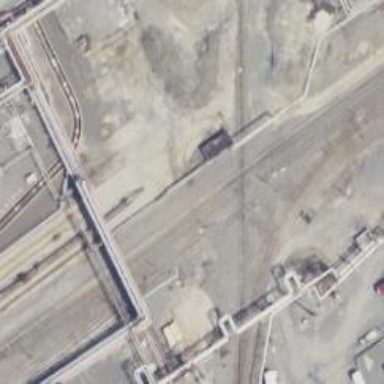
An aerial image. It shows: Railway crossing.